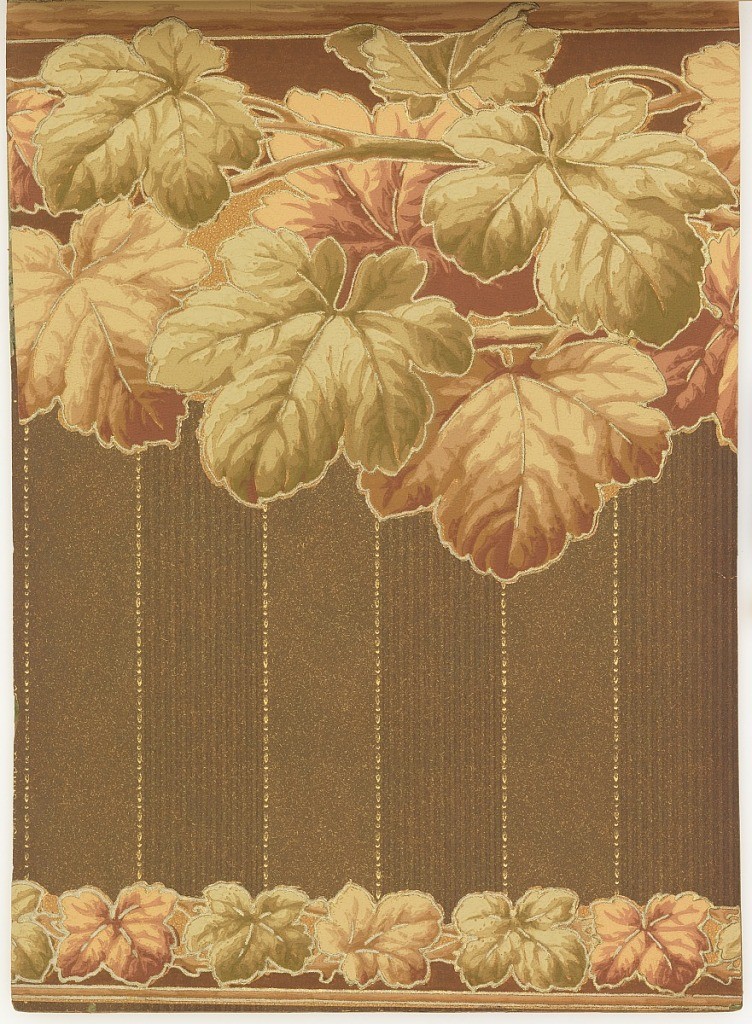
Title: Sample book
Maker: S.A. Maxwell & Co.
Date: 1915
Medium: Machine-printed, airbrushed, embossed, oatmeal paper
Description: Collection of different designs, each shown in multiple colorway. Patterns for living rooms, halls, dining rooms and bedrooms. Many are shown with matching top and bottom cut-out borders. Some have attached fabric swatch. The samples are arranged with the more expensive in the front of the book.